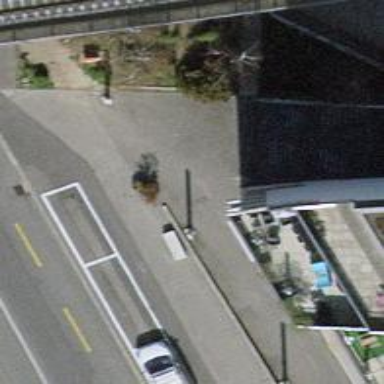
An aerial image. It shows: Concrete bench.